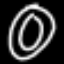
Label: donut